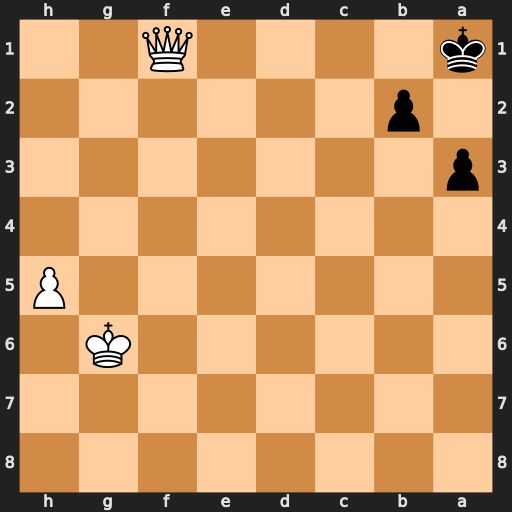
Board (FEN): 8/8/6K1/7P/8/p7/1p6/k4Q2
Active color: b
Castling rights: -
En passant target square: -
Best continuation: b1=Q+ Qxb1+ Kxb1 h6 a2 Kg7 a1=Q+